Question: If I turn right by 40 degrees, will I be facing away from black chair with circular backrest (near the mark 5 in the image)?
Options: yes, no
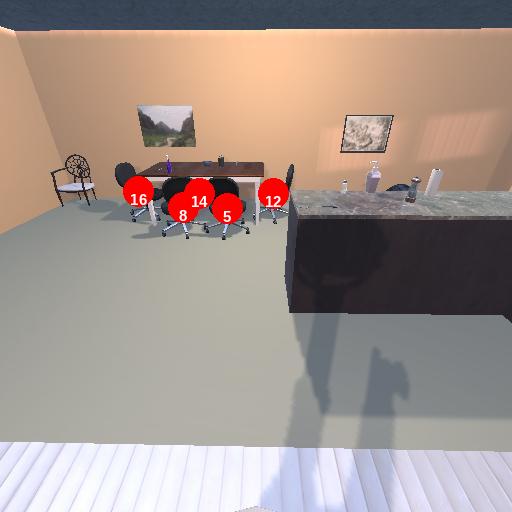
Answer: yes